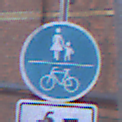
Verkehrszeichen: GemeinsamerGehUndRadweg
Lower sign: EinspurigeFahrzeugeFrei2
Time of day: SunriseSunset
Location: Outdoor (Urban)
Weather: Clear
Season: NotSpecified
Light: Natural